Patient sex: M
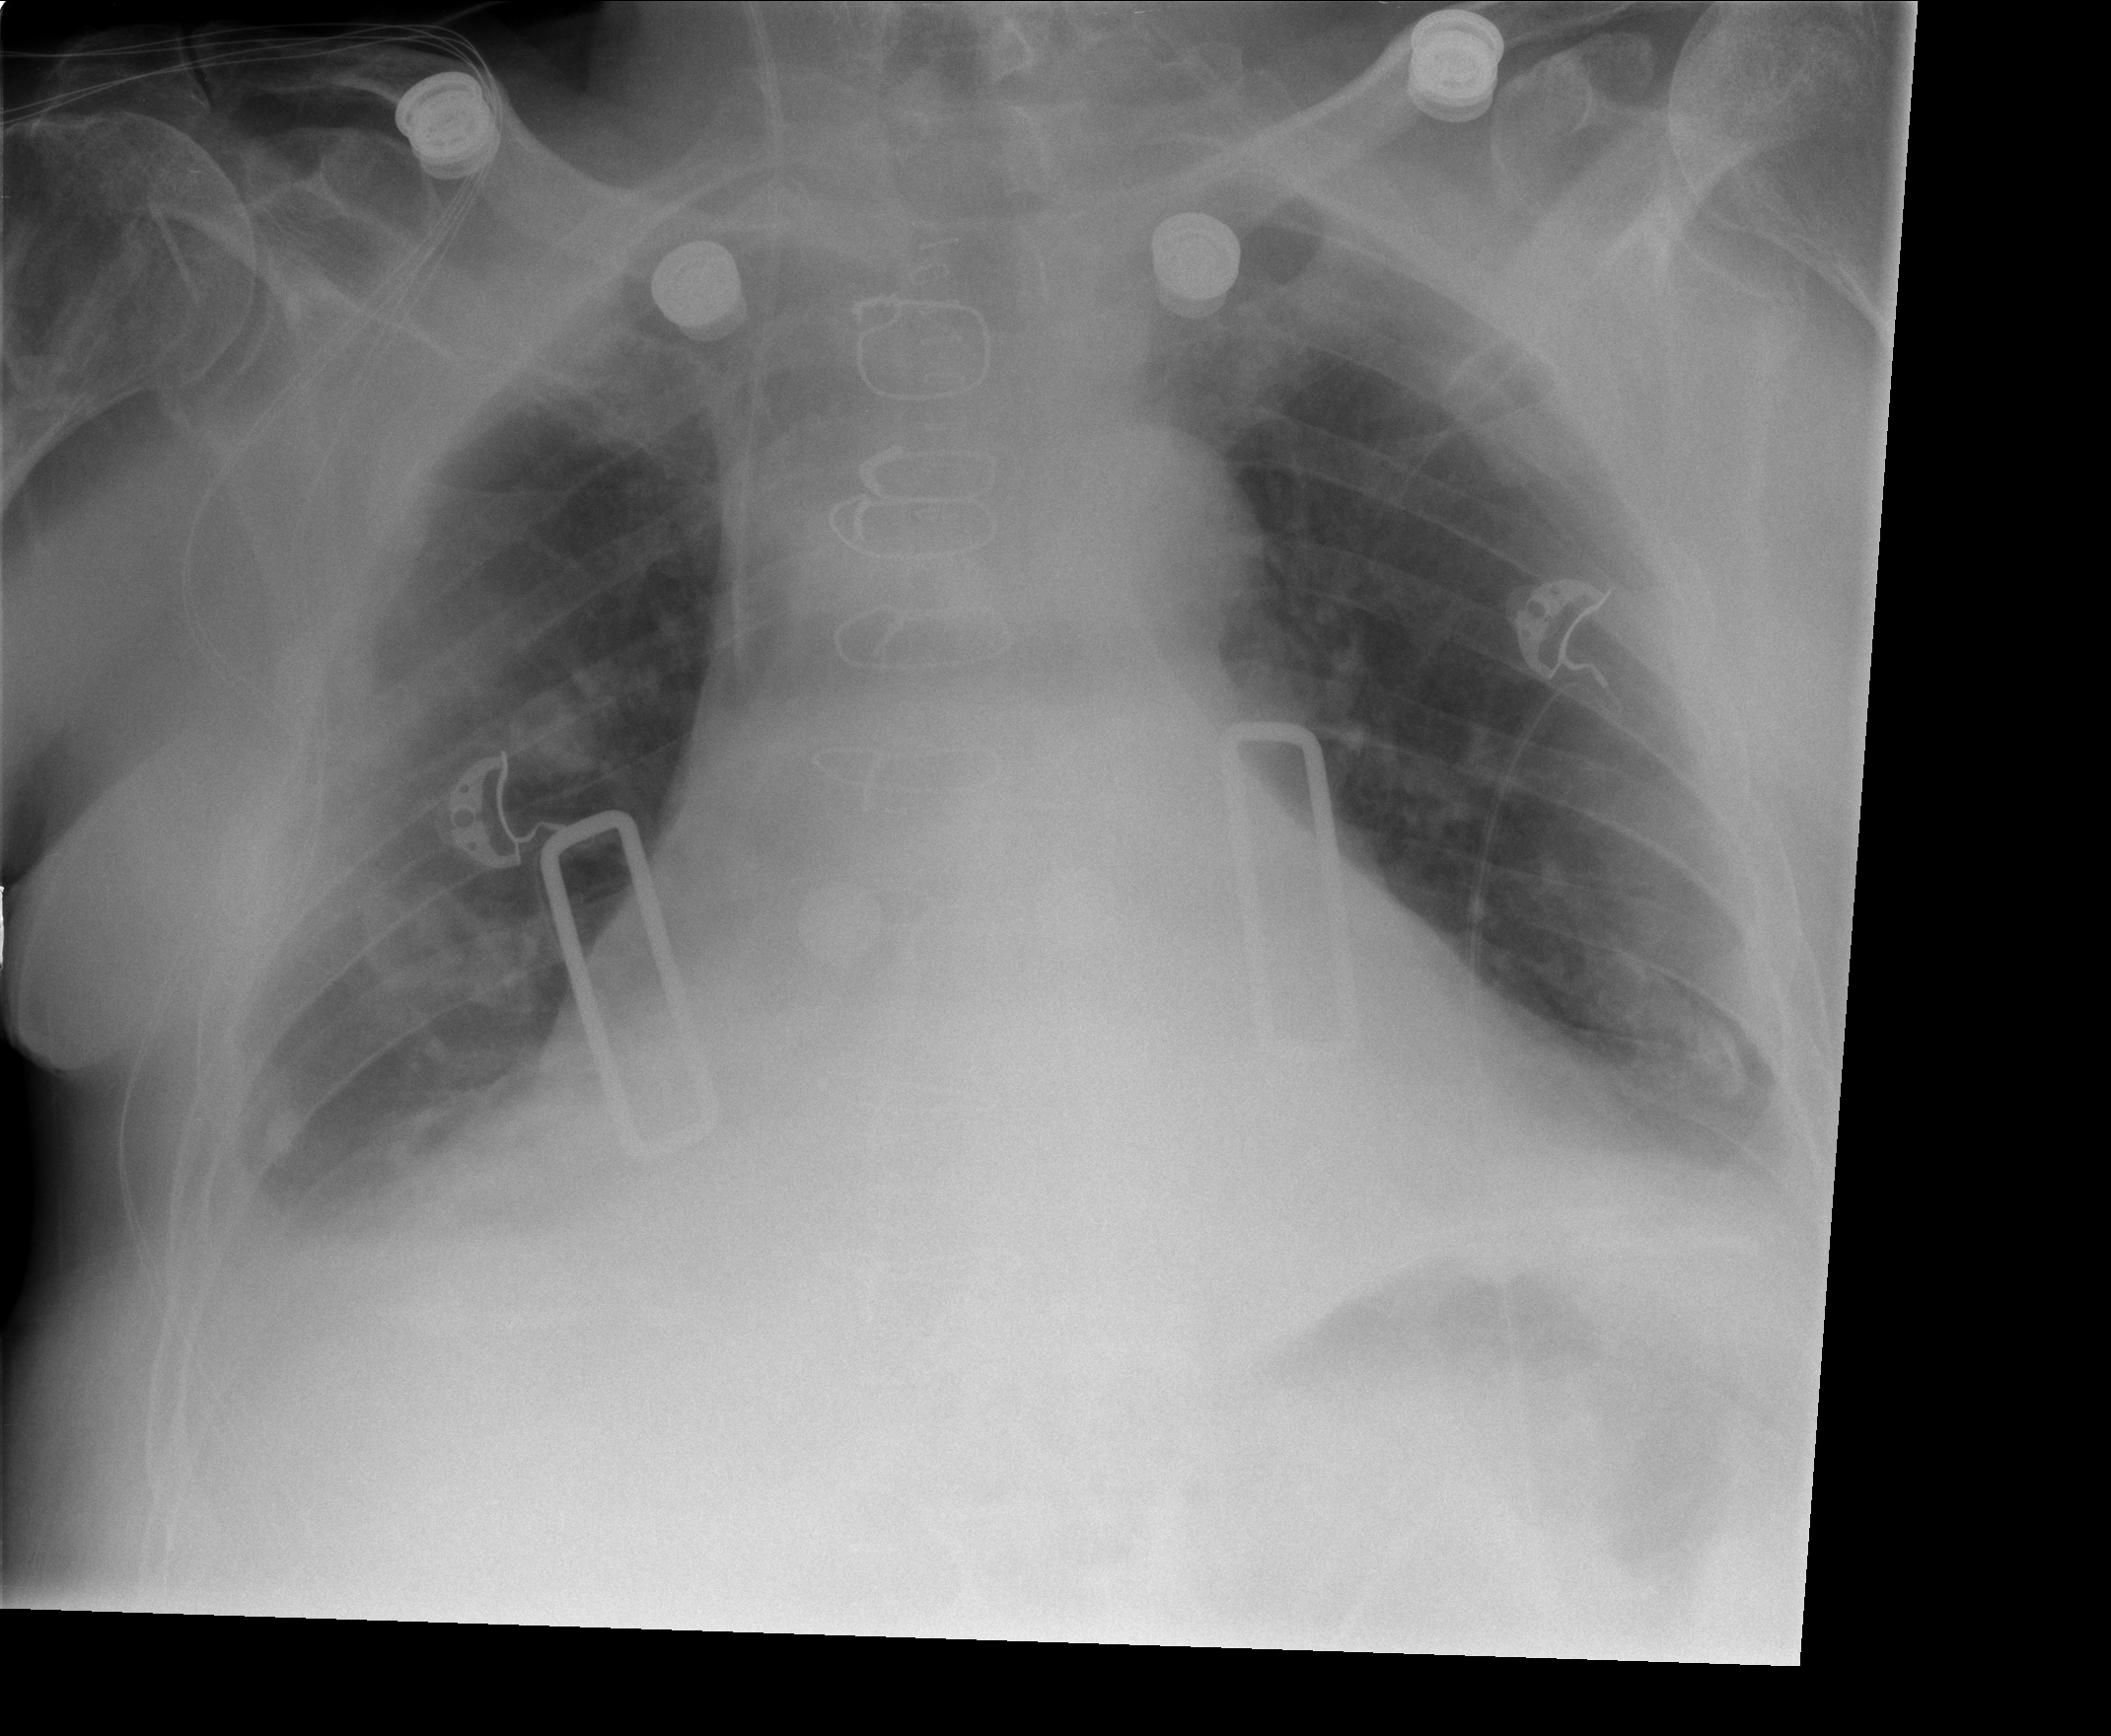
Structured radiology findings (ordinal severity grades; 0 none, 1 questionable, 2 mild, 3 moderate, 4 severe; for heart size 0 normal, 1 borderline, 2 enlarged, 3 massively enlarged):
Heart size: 2
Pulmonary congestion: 2
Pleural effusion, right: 2
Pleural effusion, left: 2
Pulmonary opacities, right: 0
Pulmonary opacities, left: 0
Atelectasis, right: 2
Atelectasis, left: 2